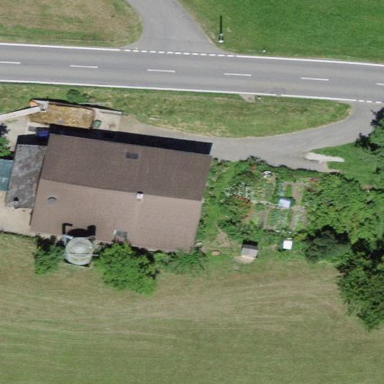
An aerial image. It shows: Farm building.